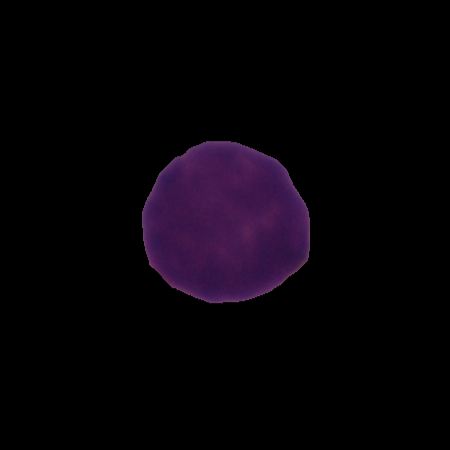
Label: healthy